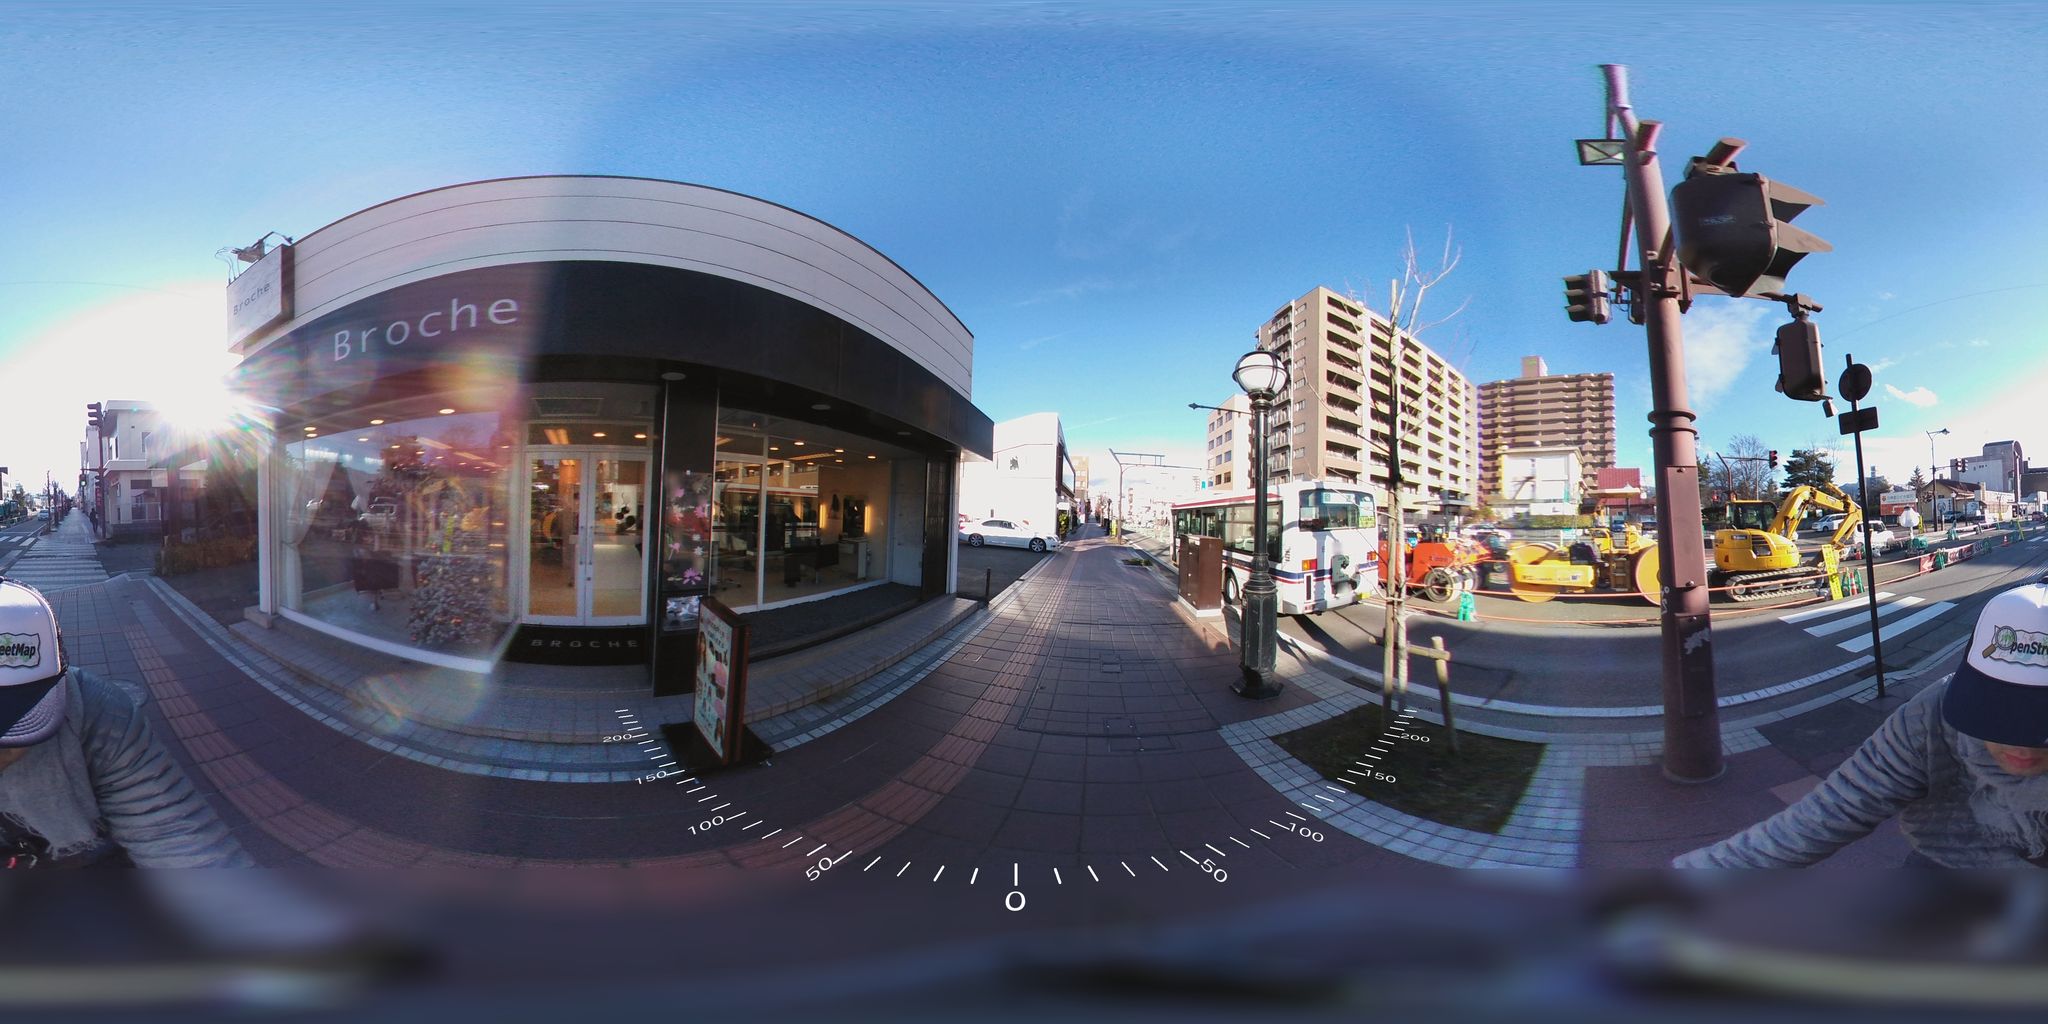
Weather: snowy
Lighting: day
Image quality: good
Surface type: cycling surface
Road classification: unclassified
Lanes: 2.0
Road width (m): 3.5
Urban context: urban centre
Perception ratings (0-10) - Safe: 2.48, Lively: 8.25, Beautiful: 5.19, Boring: 0.67, Depressing: 4.95, Wealthy: 6.8